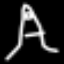
Label: The Eiffel Tower